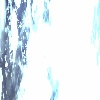
Label: sunburn